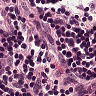
Metastatic tissue present: no